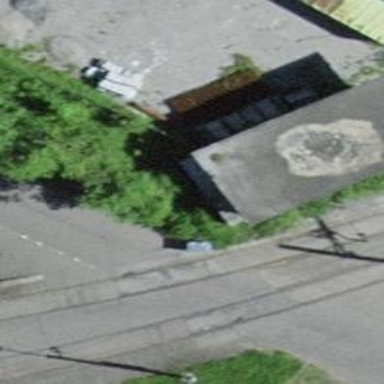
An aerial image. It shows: Abandoned railway spur with one track passing through building tunnel.